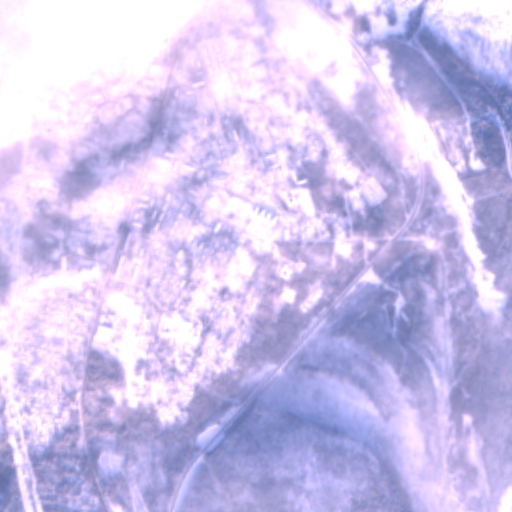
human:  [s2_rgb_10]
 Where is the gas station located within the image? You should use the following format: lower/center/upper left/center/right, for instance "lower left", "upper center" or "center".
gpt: The gas station is located in the center left of the image.
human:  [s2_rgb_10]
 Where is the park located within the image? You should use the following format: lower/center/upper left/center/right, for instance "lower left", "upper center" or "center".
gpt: The park is located in the lower left of the image.
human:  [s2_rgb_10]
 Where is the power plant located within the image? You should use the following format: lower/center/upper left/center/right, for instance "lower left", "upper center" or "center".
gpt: The power plant is located in the upper left of the image.
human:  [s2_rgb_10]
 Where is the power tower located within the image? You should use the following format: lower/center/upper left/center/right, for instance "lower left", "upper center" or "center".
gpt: The power tower is located in the lower left of the image.
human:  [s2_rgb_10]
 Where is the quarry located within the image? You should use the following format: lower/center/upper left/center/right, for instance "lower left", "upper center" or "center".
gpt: The quarry is located in the lower center of the image.
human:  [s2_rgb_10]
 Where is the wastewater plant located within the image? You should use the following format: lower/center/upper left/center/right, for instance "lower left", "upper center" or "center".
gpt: The wastewater plant is located in the center right of the image.
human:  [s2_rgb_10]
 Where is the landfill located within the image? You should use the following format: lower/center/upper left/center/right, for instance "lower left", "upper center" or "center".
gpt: There is no landfill in the image.